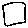
Label: square